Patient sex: M
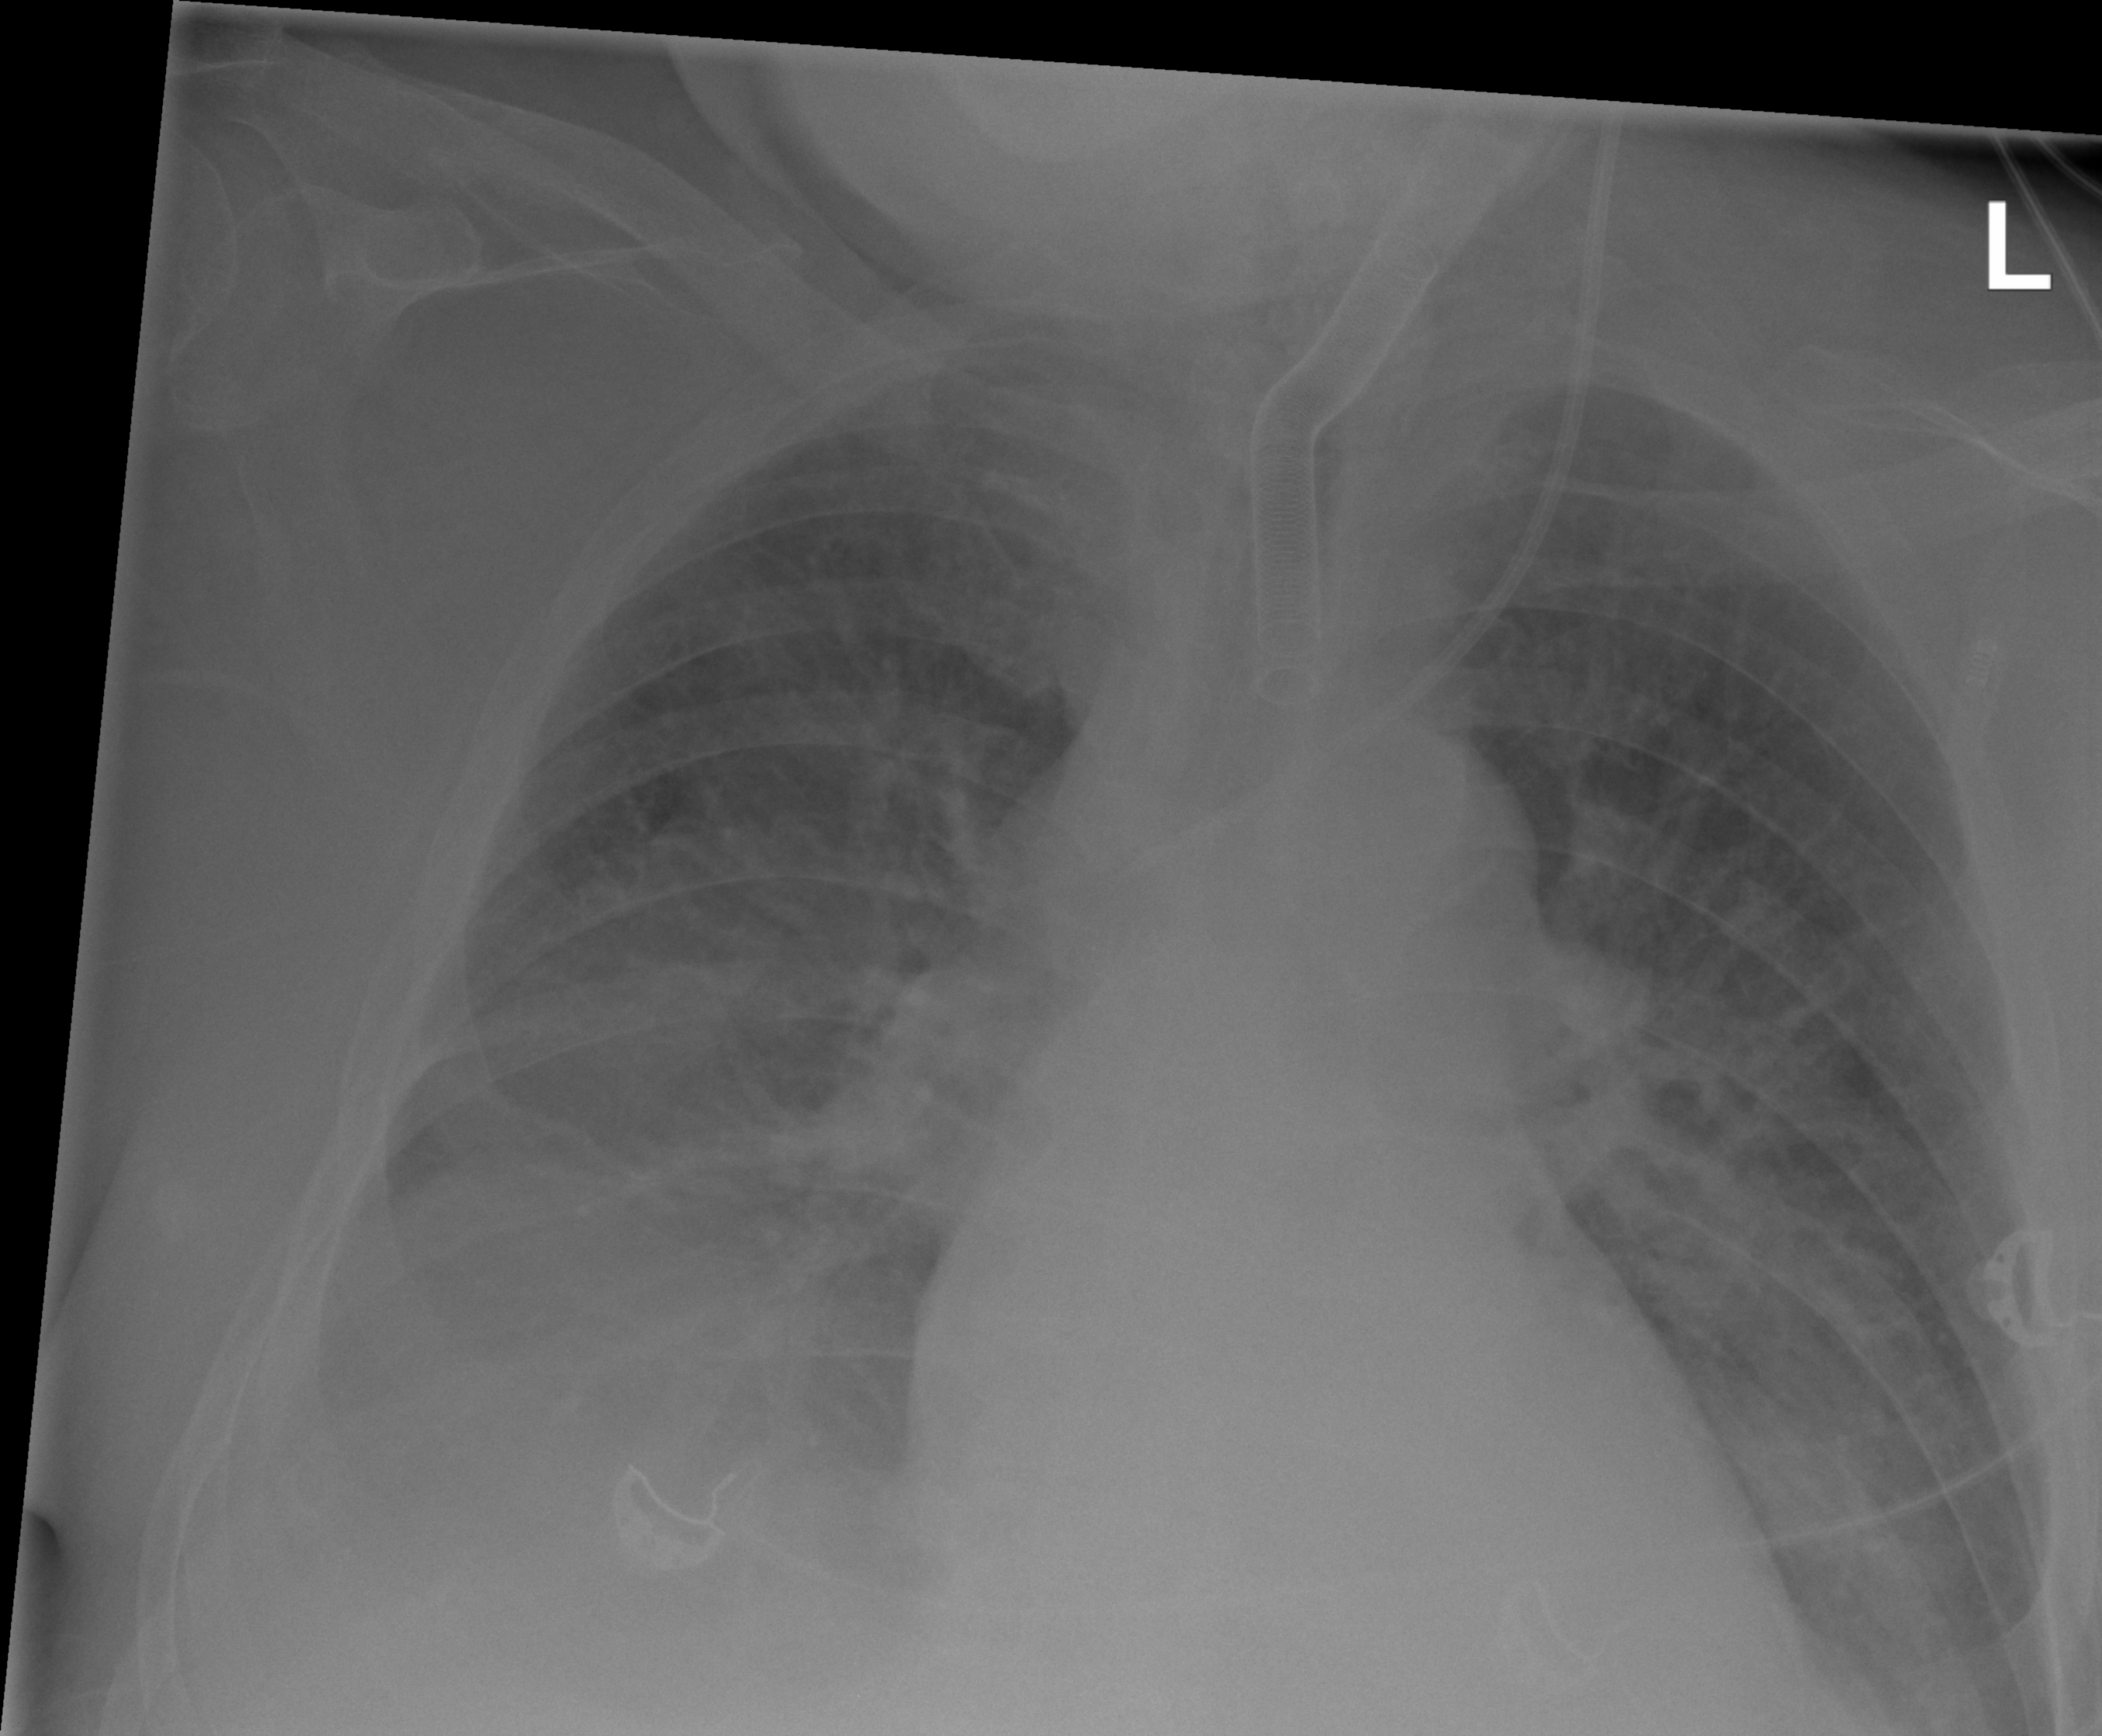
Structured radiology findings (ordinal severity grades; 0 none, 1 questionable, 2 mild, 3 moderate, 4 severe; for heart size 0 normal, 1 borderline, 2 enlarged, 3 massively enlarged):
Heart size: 1
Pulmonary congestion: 2
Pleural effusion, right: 3
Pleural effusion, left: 2
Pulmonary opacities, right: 1
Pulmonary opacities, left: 2
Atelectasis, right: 3
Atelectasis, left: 2